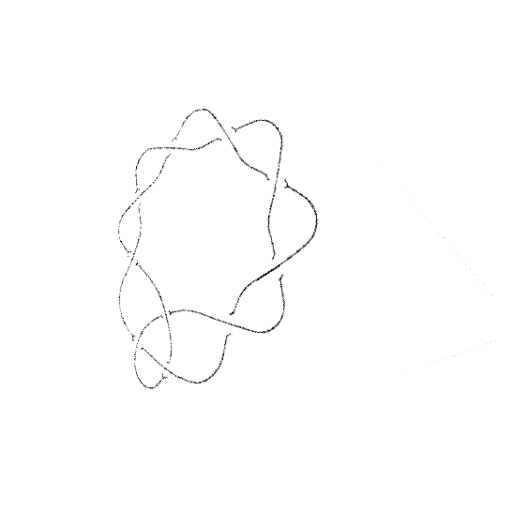
Crossing number: 10